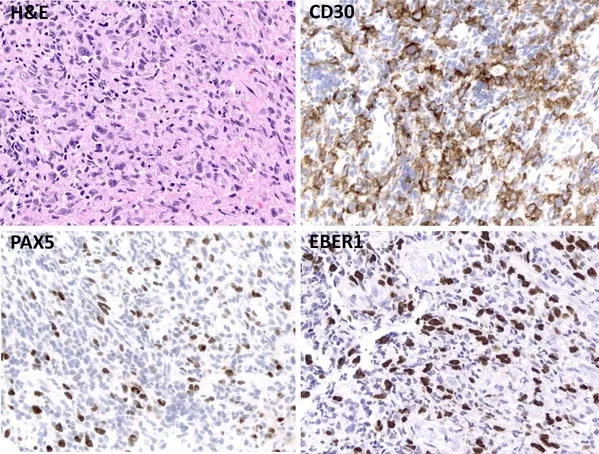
Hematoxylin and eosin (H&E) stain of left palatal ulcer demonstrating a heterogeneous admixture of large atypical lymphocytes with occasional Hodgkin Reed-Sternberg (HRS) morphology, small lymphocytes, and histiocytes. HRS cells express CD30, PAX5, and EBER1 consistent with EBV-infected B-lymphocytes.
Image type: pathology (h&e)